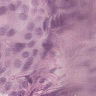
Metastatic tissue present: yes